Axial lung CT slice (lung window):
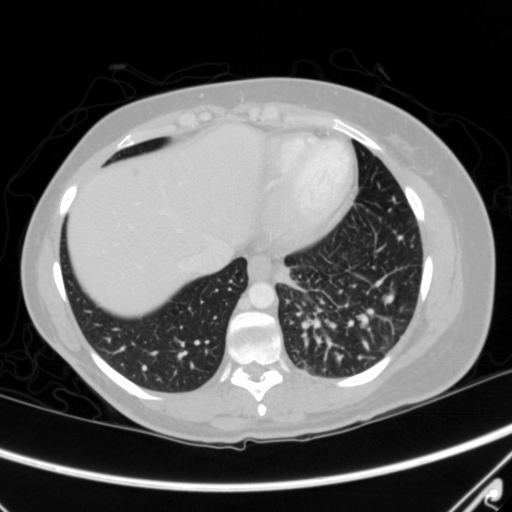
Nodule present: no